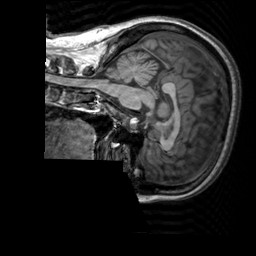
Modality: T1w
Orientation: sagittal
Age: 30
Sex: female
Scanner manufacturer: siemens
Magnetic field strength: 3 T
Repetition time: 2.3 s
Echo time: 0.00303 s